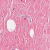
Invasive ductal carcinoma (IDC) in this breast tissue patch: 0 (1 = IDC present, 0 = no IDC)